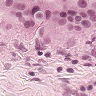
Metastatic tissue present: yes